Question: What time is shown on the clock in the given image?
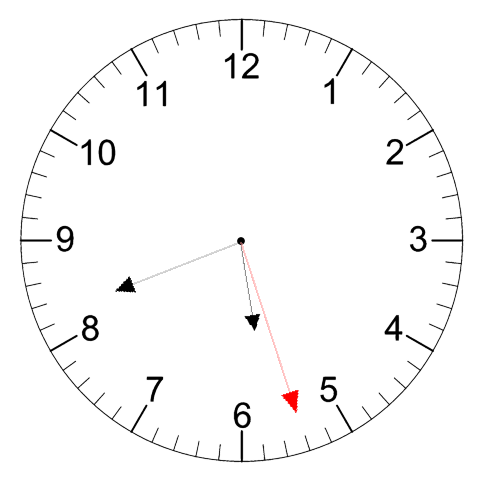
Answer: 05:41:27